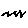
Label: zigzag